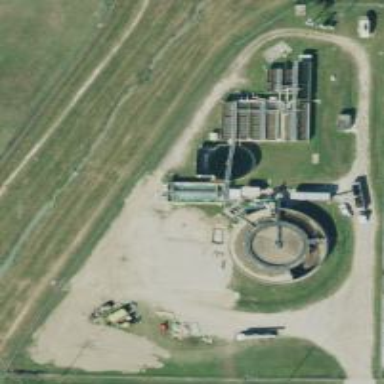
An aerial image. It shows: Wastewater plant.